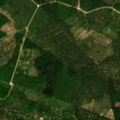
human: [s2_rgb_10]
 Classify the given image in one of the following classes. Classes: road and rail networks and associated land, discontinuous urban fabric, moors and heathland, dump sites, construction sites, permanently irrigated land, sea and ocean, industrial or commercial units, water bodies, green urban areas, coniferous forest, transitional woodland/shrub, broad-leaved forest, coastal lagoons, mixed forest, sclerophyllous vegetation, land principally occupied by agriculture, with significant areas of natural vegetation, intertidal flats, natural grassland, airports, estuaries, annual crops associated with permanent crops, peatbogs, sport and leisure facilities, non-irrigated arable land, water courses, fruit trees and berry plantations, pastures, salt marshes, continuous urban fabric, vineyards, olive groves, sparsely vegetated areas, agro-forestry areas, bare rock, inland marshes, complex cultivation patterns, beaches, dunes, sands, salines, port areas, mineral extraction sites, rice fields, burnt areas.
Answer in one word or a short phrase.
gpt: mixed forest, transitional woodland/shrub